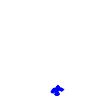
Particle: kaon